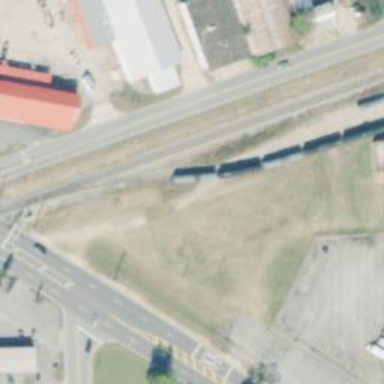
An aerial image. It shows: Railway spur service.